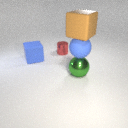
large blue rubber cube to the left of small red metal cylinder